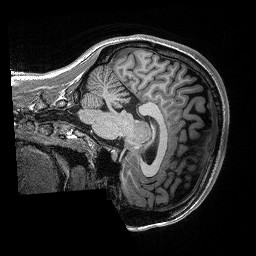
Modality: T1w
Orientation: sagittal
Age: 22
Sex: female